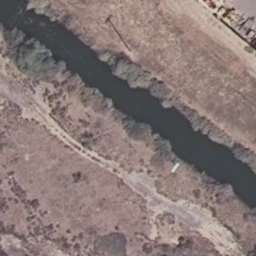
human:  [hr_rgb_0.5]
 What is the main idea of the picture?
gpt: river